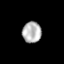
Tissue: lung
Cell type: Epithelial cells
Senescence score: 0.2369
Nuclear area (px): 397
Mean DAPI intensity: 178.144